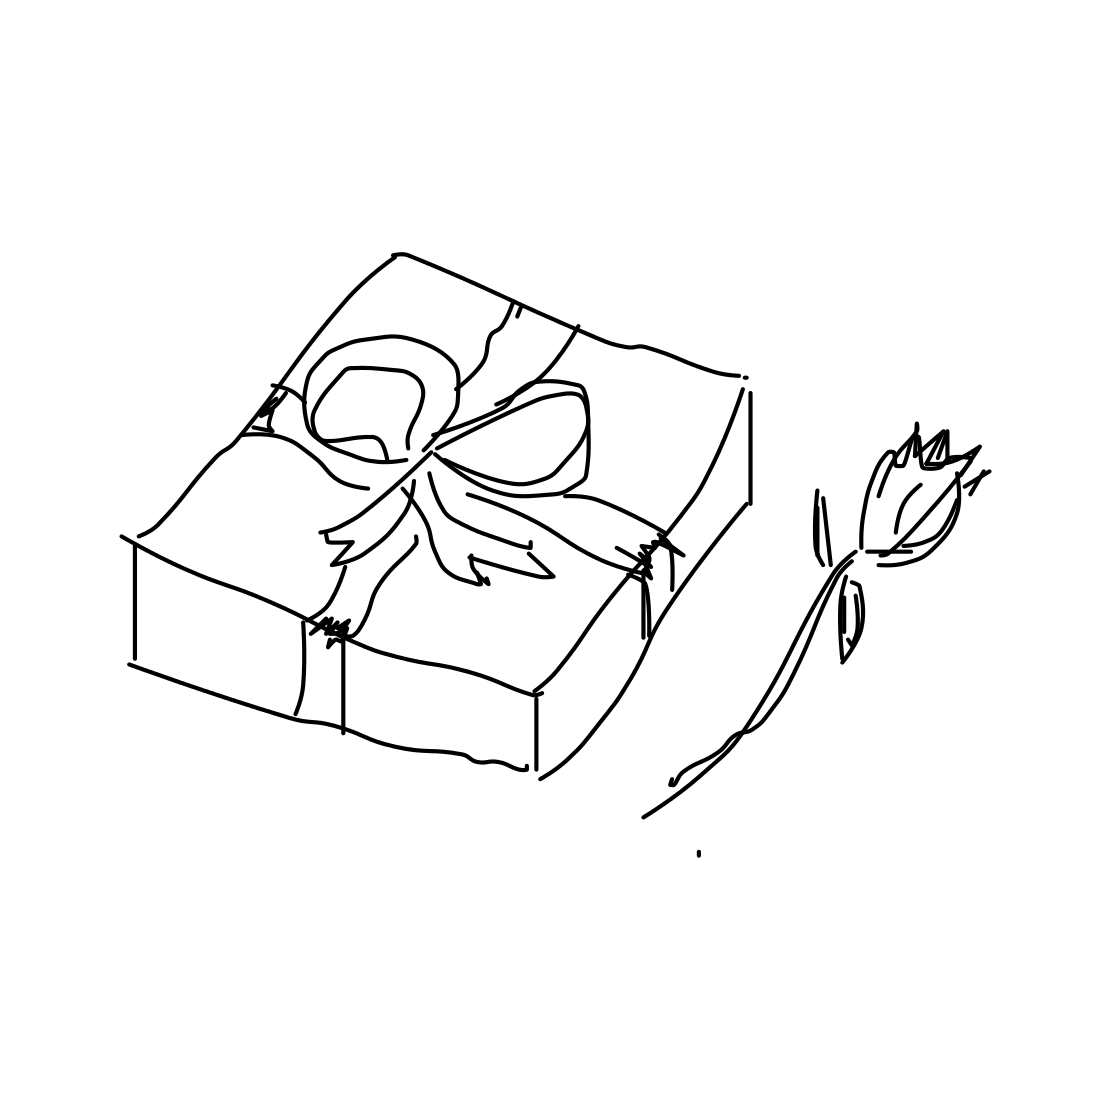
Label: present